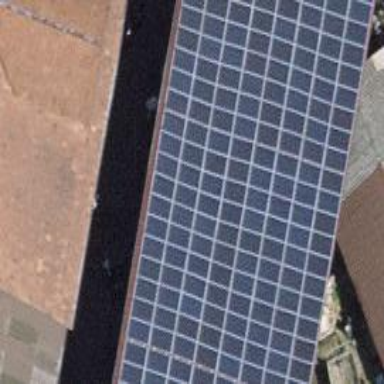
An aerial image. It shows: Solar power generator using photovoltaic method with solar photovoltaic panel types.